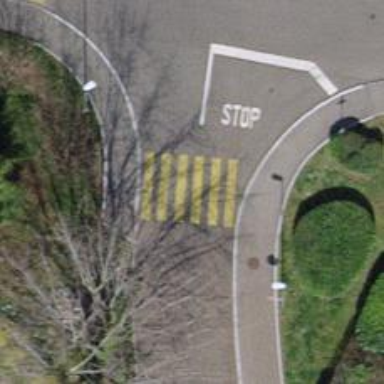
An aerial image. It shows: Marked crossing with zebra stripes on the road.